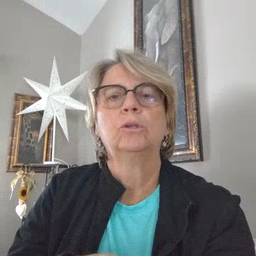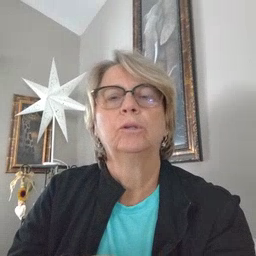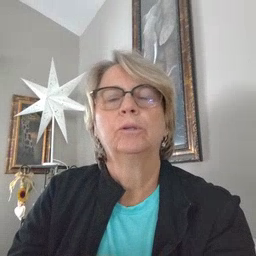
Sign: scissors